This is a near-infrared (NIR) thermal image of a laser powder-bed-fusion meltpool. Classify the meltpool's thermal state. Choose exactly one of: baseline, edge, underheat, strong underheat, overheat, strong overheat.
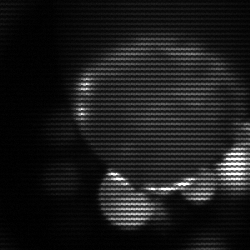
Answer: edge